Field crop: tomato
Growth stage: 1
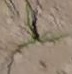
Species: cyperus